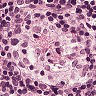
Metastatic tissue present: no